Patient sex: M
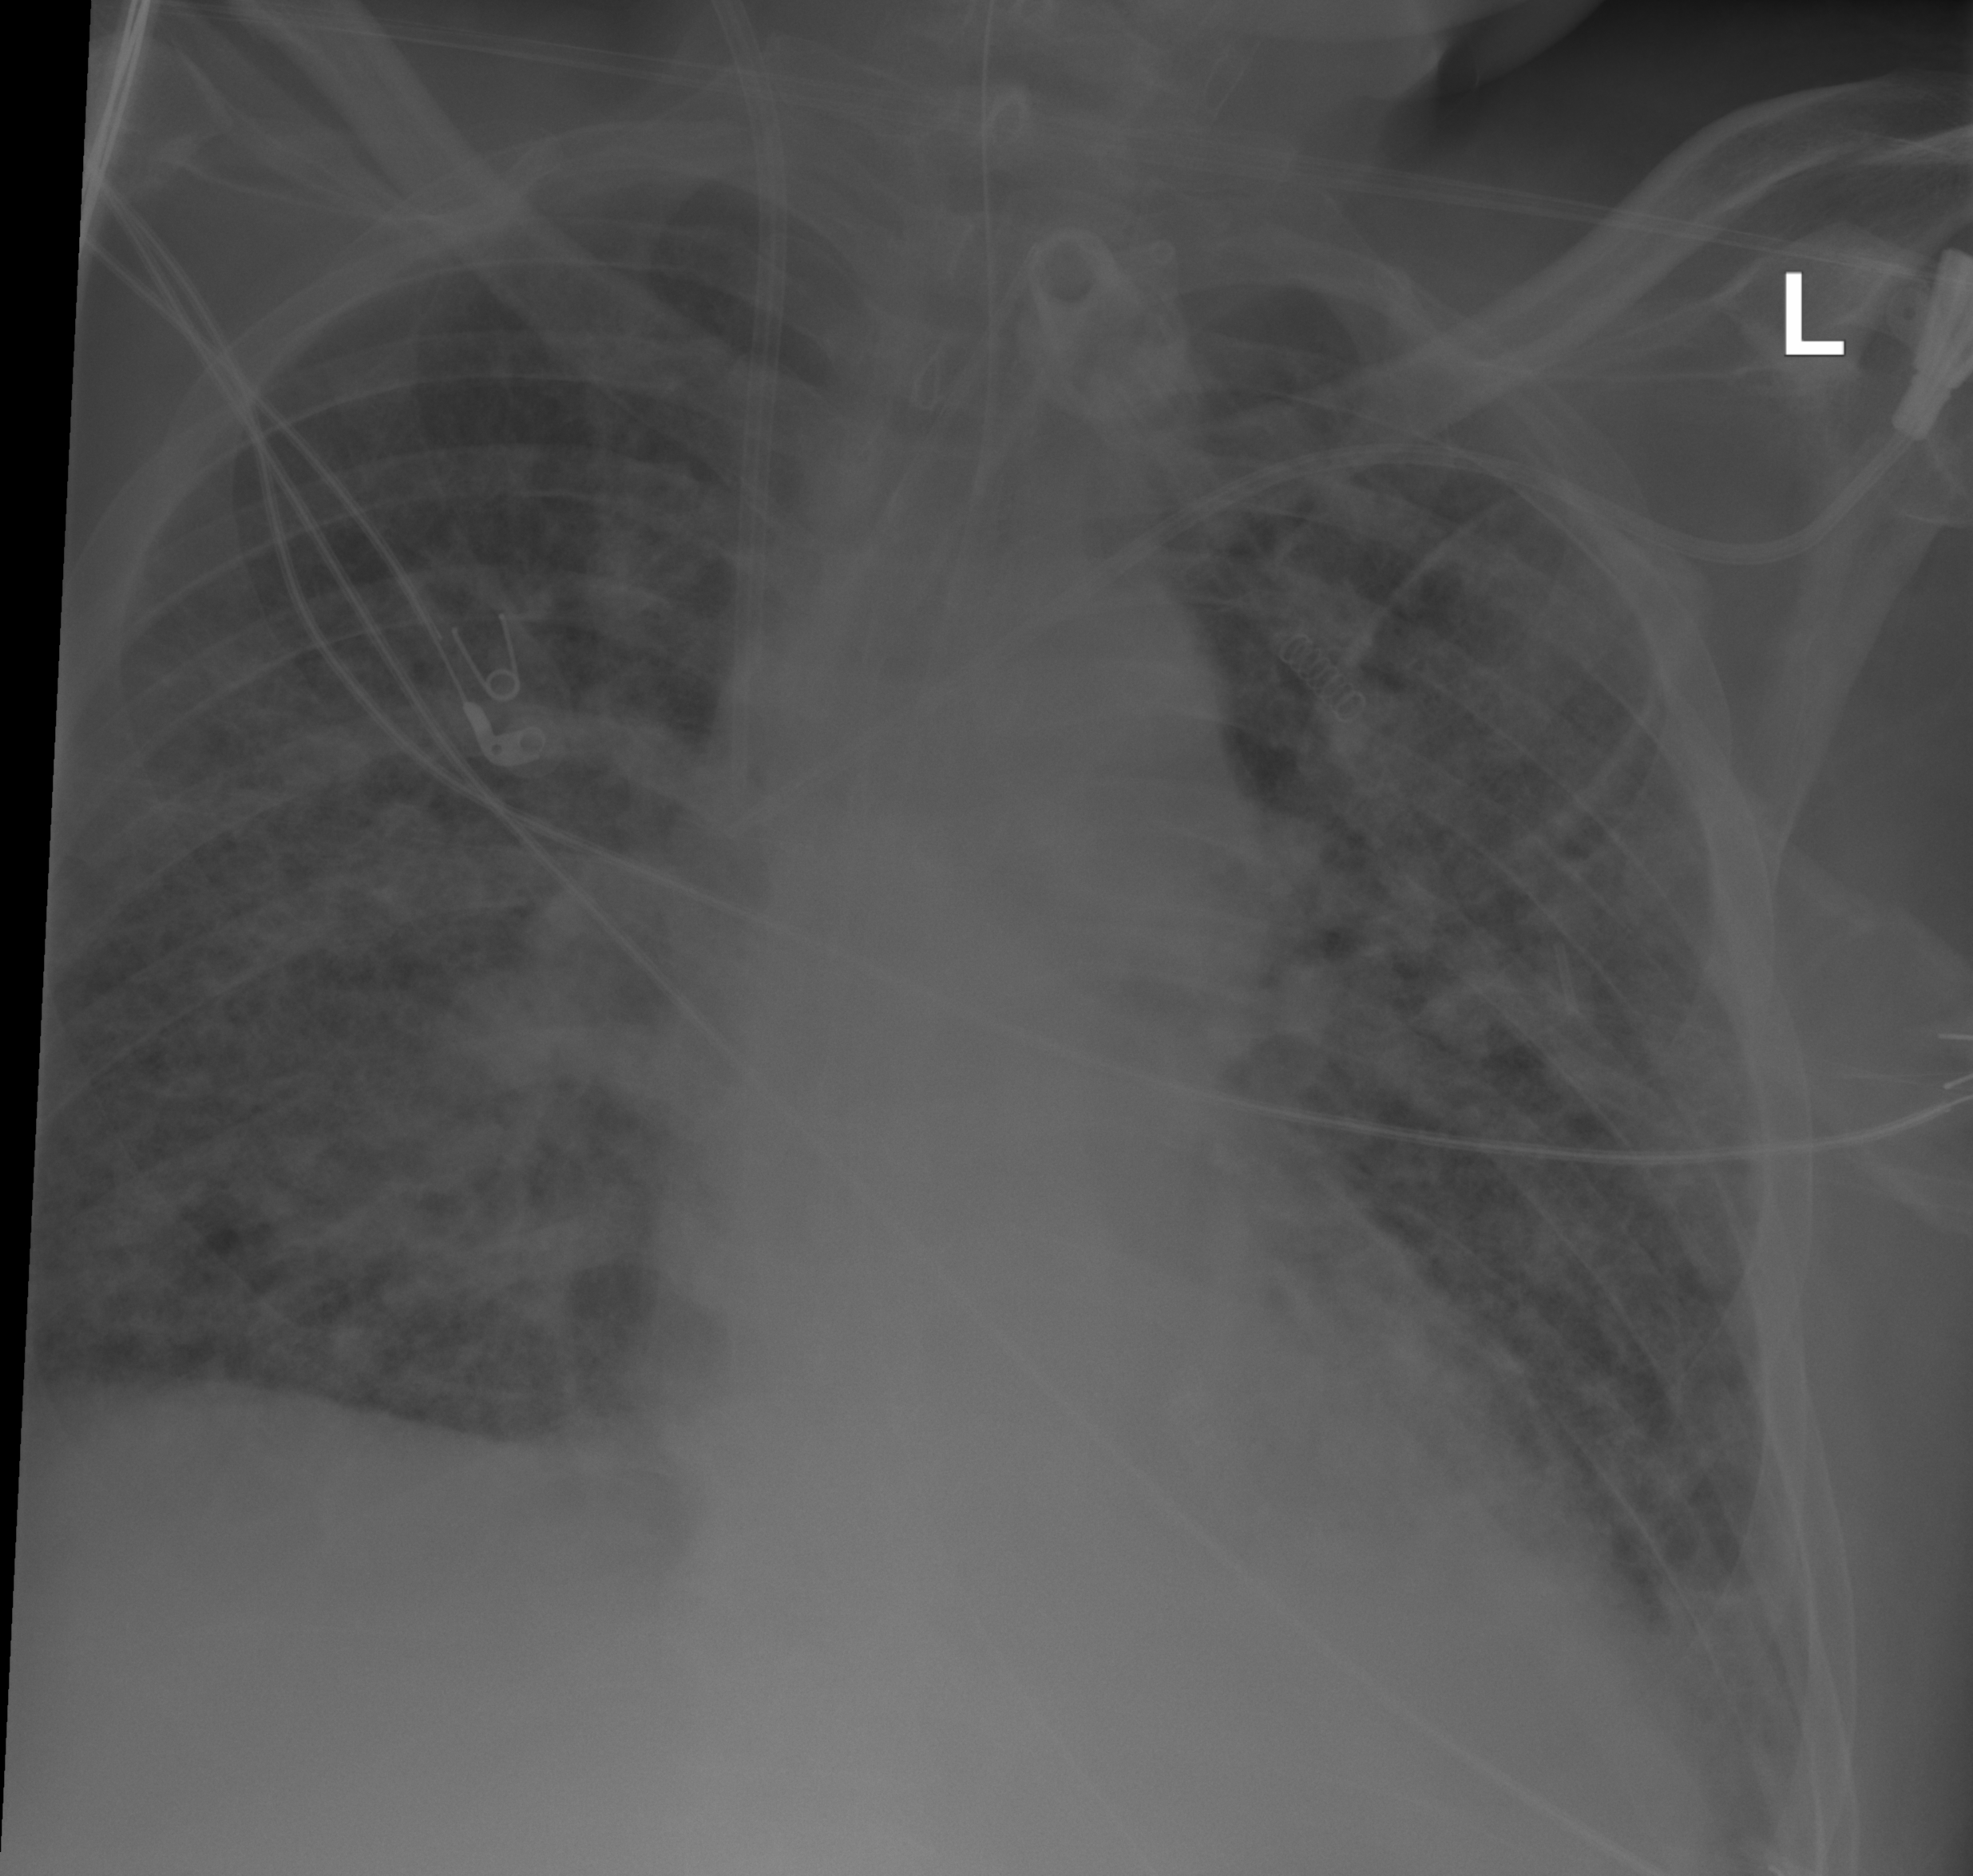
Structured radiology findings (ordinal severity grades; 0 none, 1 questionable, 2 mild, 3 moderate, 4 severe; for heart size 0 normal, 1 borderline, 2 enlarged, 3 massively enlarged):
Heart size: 2
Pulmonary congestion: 0
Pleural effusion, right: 2
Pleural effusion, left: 0
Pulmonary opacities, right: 3
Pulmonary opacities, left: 3
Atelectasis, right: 3
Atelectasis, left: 3